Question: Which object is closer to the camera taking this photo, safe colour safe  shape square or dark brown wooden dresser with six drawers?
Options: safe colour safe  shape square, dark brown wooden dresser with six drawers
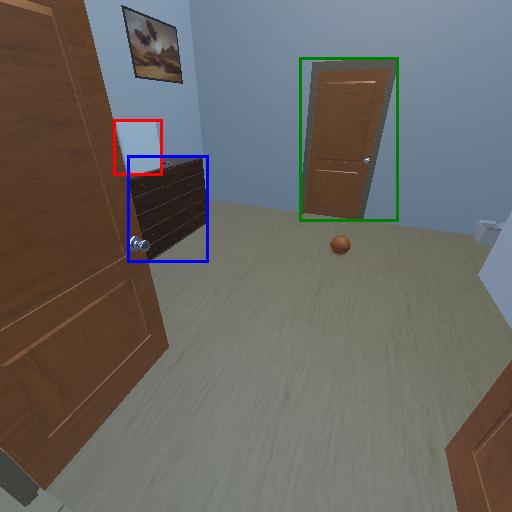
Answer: safe colour safe  shape square